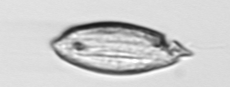
Label: Katodinium_or_Torodinium